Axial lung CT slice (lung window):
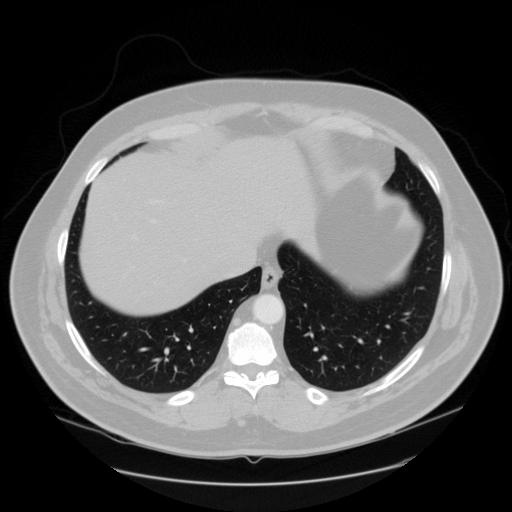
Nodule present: no